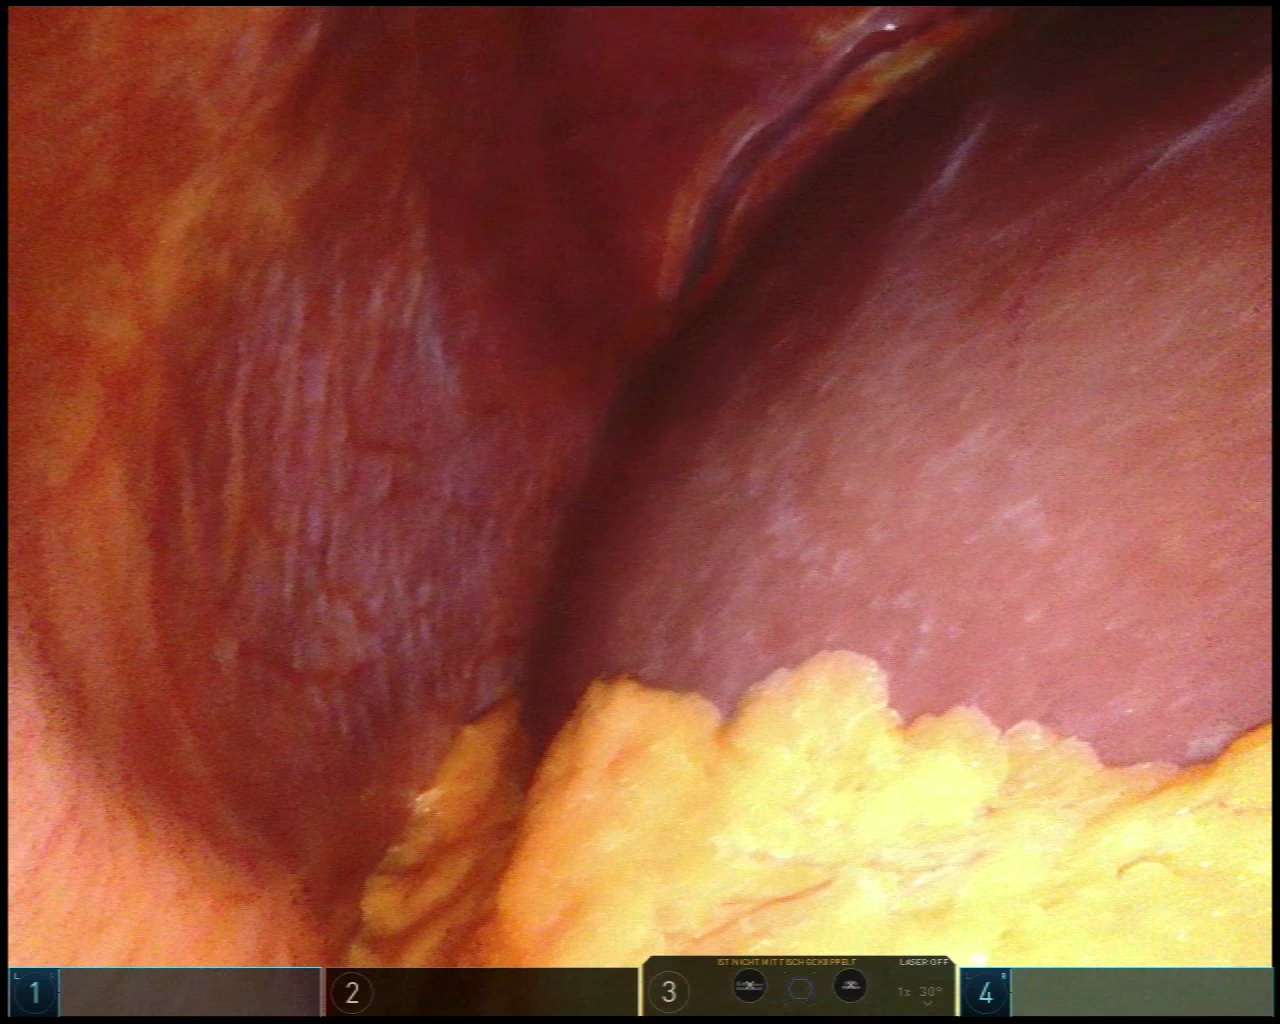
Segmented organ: liver
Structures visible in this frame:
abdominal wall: yes
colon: no
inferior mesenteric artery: no
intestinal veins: no
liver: yes
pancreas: no
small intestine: no
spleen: no
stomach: no
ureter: no
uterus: no
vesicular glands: no